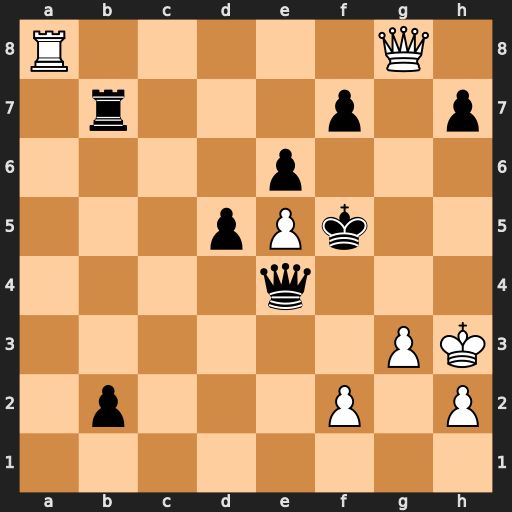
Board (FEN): R5Q1/1r3p1p/4p3/3pPk2/4q3/6PK/1p3P1P/8
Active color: w
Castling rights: -
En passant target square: -
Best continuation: f4 Qxf4 Qxh7+ Kxe5 gxf4+